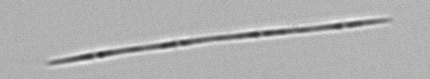
Label: Pseudo-nitzschia